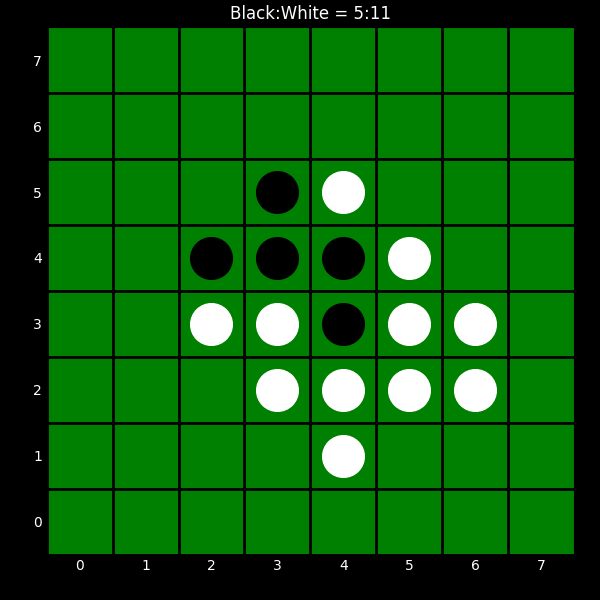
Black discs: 5
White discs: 11